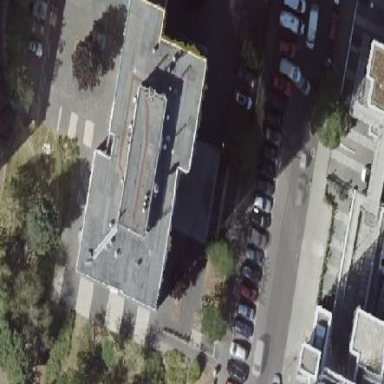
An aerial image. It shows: Apartment building with flat roof.